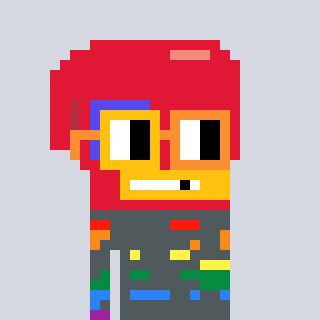
a pixel art character with square yellow and orange glasses, a boxing glove-shaped head and a foggrey-colored body on a cool background